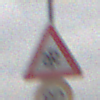
Verkehrszeichen: SchneeOderEisglaette
Zusatzzeichen unten: Geschwindigkeit80
Umgebung: Outdoor, Nature
Tageszeit: Midday
Wetter: PartlyCloudy
Licht: Natural
Jahreszeit: NotSpecified
Kontrast: MediumContrast